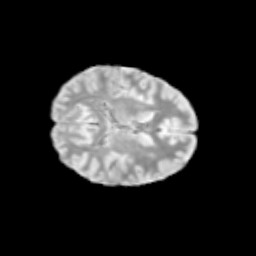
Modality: T2w
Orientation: axial
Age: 11
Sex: female
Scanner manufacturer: siemens
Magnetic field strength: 3 T
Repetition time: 3.8 s
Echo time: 0.07 s